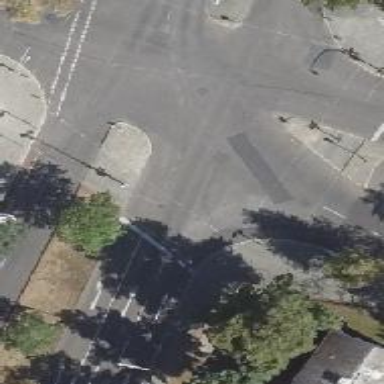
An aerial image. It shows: Road with traffic signals.